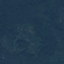
Land use / land cover class: Forest